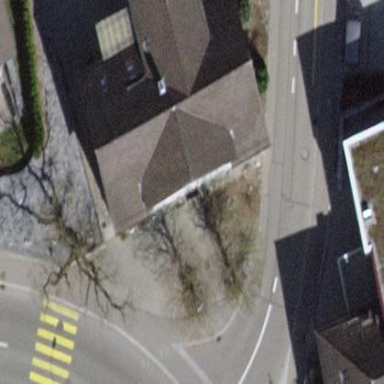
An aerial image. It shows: Kindergarten building.